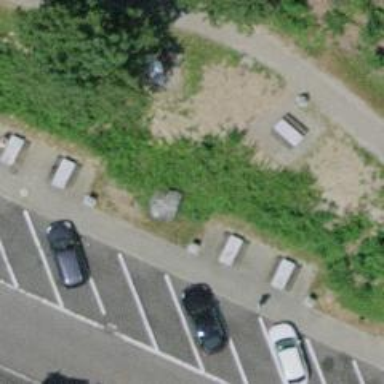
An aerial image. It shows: Picnic table located in leisure land area.